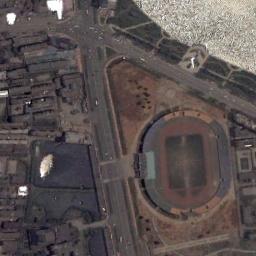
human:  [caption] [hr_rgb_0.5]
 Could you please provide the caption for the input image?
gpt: Numerous buildings of different shapes are beside the stadium .

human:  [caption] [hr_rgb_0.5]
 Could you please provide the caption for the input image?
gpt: Oval gymnasium is built on bare land, A road away from the residential area .

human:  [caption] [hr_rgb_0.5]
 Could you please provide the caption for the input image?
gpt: The stadium's roof has wavy white signs .

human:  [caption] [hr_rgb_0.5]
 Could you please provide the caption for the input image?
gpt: The stadium is on the bare land next to some buildings .

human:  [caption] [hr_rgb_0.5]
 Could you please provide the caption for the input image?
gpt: There are some black buildings near the stadium .